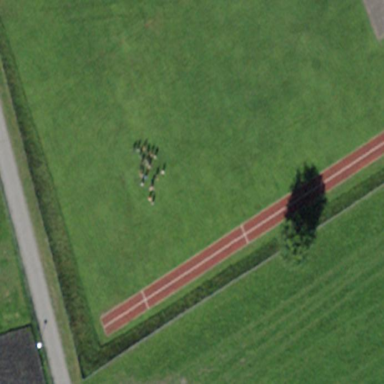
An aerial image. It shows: Multi-sport pitch with grass surface.